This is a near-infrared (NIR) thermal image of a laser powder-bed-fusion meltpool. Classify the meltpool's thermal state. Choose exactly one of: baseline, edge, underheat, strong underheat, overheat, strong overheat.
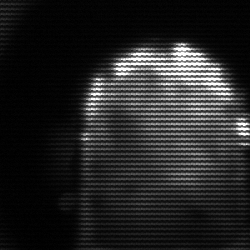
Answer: baseline